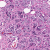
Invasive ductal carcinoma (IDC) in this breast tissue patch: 0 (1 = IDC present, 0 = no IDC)